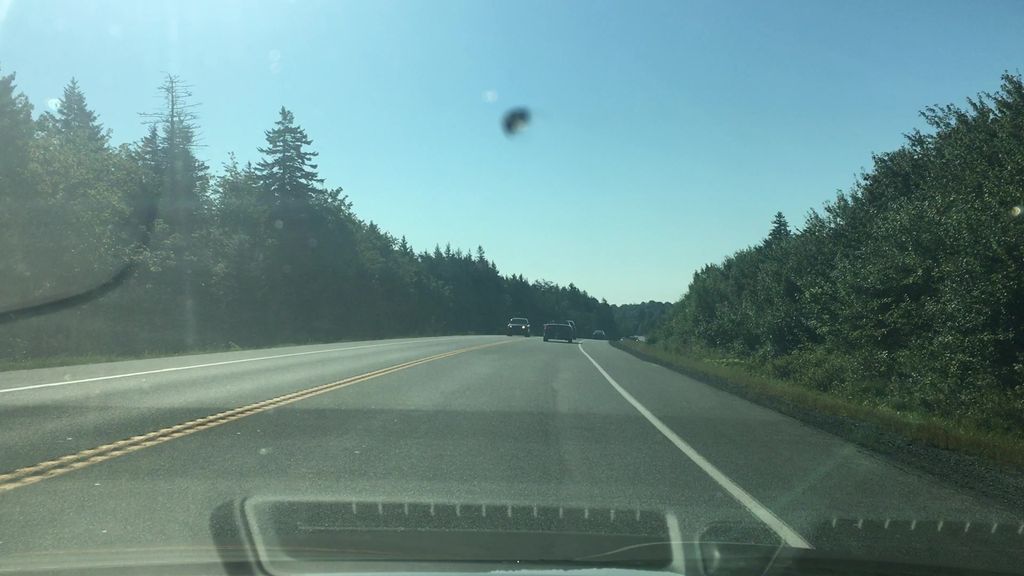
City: halifax